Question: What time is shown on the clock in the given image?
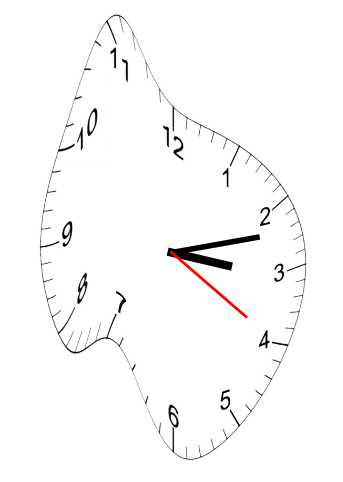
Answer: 03:12:20